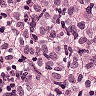
Metastatic tissue present: yes